Question: I am trying make helloy-jni app in Android Studio and I have exception
'''
06-27 13:17:19.099 12714-12714/com.example.testjni2 E/AndroidRuntime: FATAL EXCEPTION: main
java.lang.ExceptionInInitializerError
at java.lang.Class.newInstanceImpl(Native Method)
at java.lang.Class.newInstance(Class.java:1319)
at android.app.Instrumentation.newActivity(Instrumentation.java:1071)
at android.app.ActivityThread.performLaunchActivity(ActivityThread.java:2166)
at android.app.ActivityThread.handleLaunchActivity(ActivityThread.java:2299)
at android.app.ActivityThread.access$700(ActivityThread.java:154)
at android.app.ActivityThread$H.handleMessage(ActivityThread.java:1284)
at android.os.Handler.dispatchMessage(Handler.java:99)
at android.os.Looper.loop(Looper.java:137)
at android.app.ActivityThread.main(ActivityThread.java:5306)
at java.lang.reflect.Method.invokeNative(Native Method)
at java.lang.reflect.Method.invoke(Method.java:511)
at com.android.internal.os.ZygoteInit$MethodAndArgsCaller.run(ZygoteInit.java:1102)
at com.android.internal.os.ZygoteInit.main(ZygoteInit.java:869)
at dalvik.system.NativeStart.main(Native Method)
Caused by: java.lang.UnsatisfiedLinkError: Couldn't load hello-jni from loader dalvik.system.PathClassLoader[dexPath=/data/app/com.example.testjni2-1.apk,libraryPath=/data/app-lib/com.example.testjni2-1]: findLibrary returned null
at java.lang.Runtime.loadLibrary(Runtime.java:365)
at java.lang.System.loadLibrary(System.java:535)
at com.example.testjni2.MainActivity.<clinit>(MainActivity.java:9)
... 15 more
'''
My structure project looks like this

I added my build.gradle line:
'''
compile files('libs/armeabi/libhello-jni.so')
'''
But this don't helped.
I read <URL>, but I don't find information about working with jni folder
I am thinking what it <URL>, but it isn't working
My hello-jni.c file includ
'''
jstring Java_com_example_testjni2_MainActivity_stringFromJNI (JNIEnv *env, jobject thiz){
return (*env)->NewStringUTF(env, "Hello from JNI !");
}
'''
My MainActivity file include
'''
public class MainActivity extends Activity {
static {
System.loadLibrary("hello-jni");
}
public native String stringFromJNI();
@Override
protected void onCreate(Bundle savedInstanceState) {
super.onCreate(savedInstanceState);
setContentView(R.layout.activity_main);
String text = stringFromJNI();
Log.i("MainActivity", text);
}
@Override
public boolean onCreateOptionsMenu(Menu menu) {
// Inflate the menu; this adds items to the action bar if it is present.
getMenuInflater().inflate(R.menu.main, menu);
return true;
}
}
'''
My Android.mk file containts
'''
LOCAL_PATH := $(call my-dir)
include $(CLEAR_VARS)
LOCAL_MODULE := hello-jni
LOCAL_SRC_FILES := hello-jni.c
include $(BUILD_SHARED_LIBRARY)
'''
Tell me, please, where I could make a mistake.
Android Studio 0.1.7
OS - Windows 7 x64
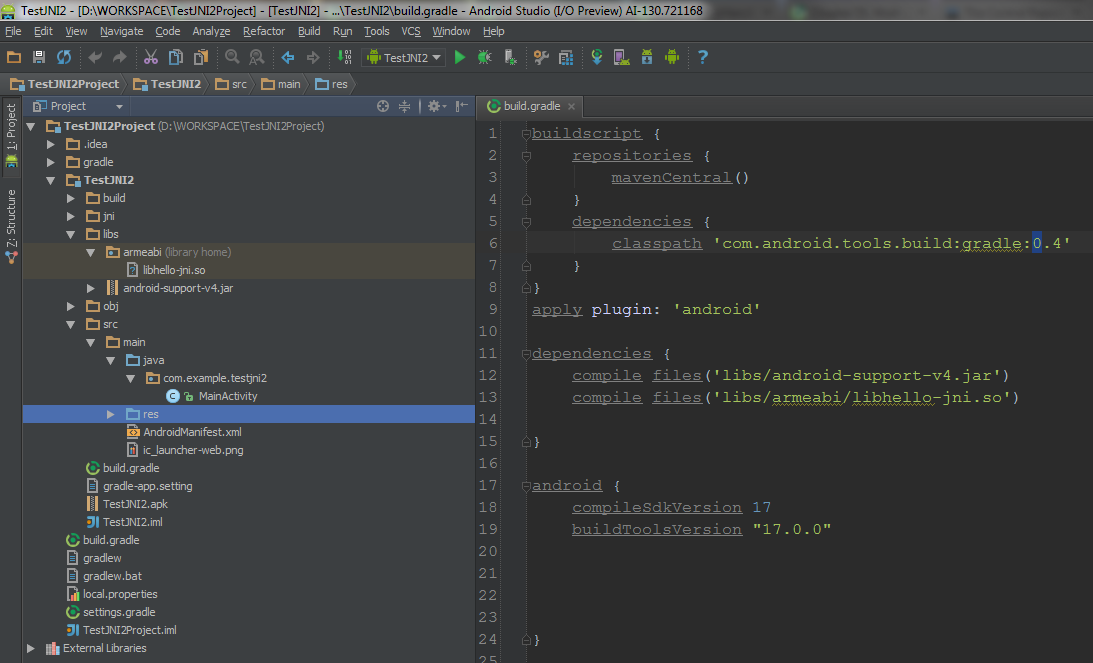
Answer: The gradle build system does not support bundling native libraries at the moment. Check <URL> for some custom tasks you'd need to add to your build.gradle.
Note that this is a temporary workaround until gradle supports building native projects.